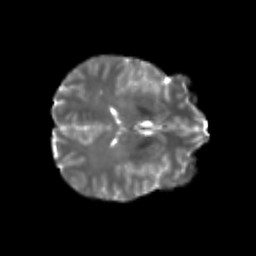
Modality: T2w
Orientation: axial
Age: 24
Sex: male
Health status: healthy
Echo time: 0.074 s